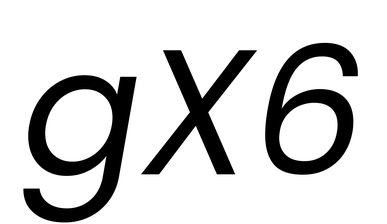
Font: Poppins-Italic